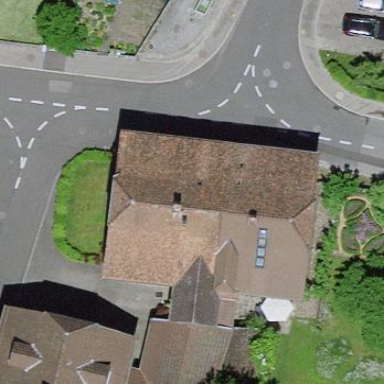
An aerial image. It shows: Residential building.